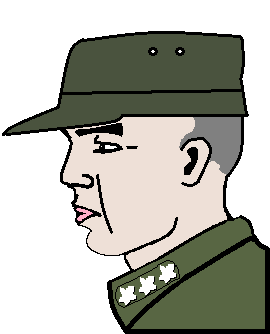
Label: 4_Yes_Chad